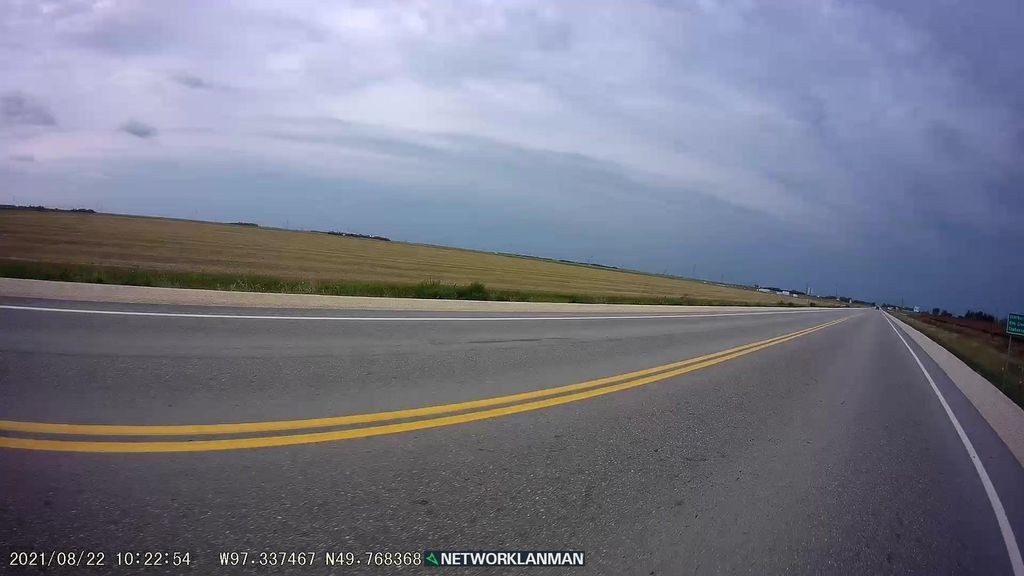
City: winnipeg